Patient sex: F
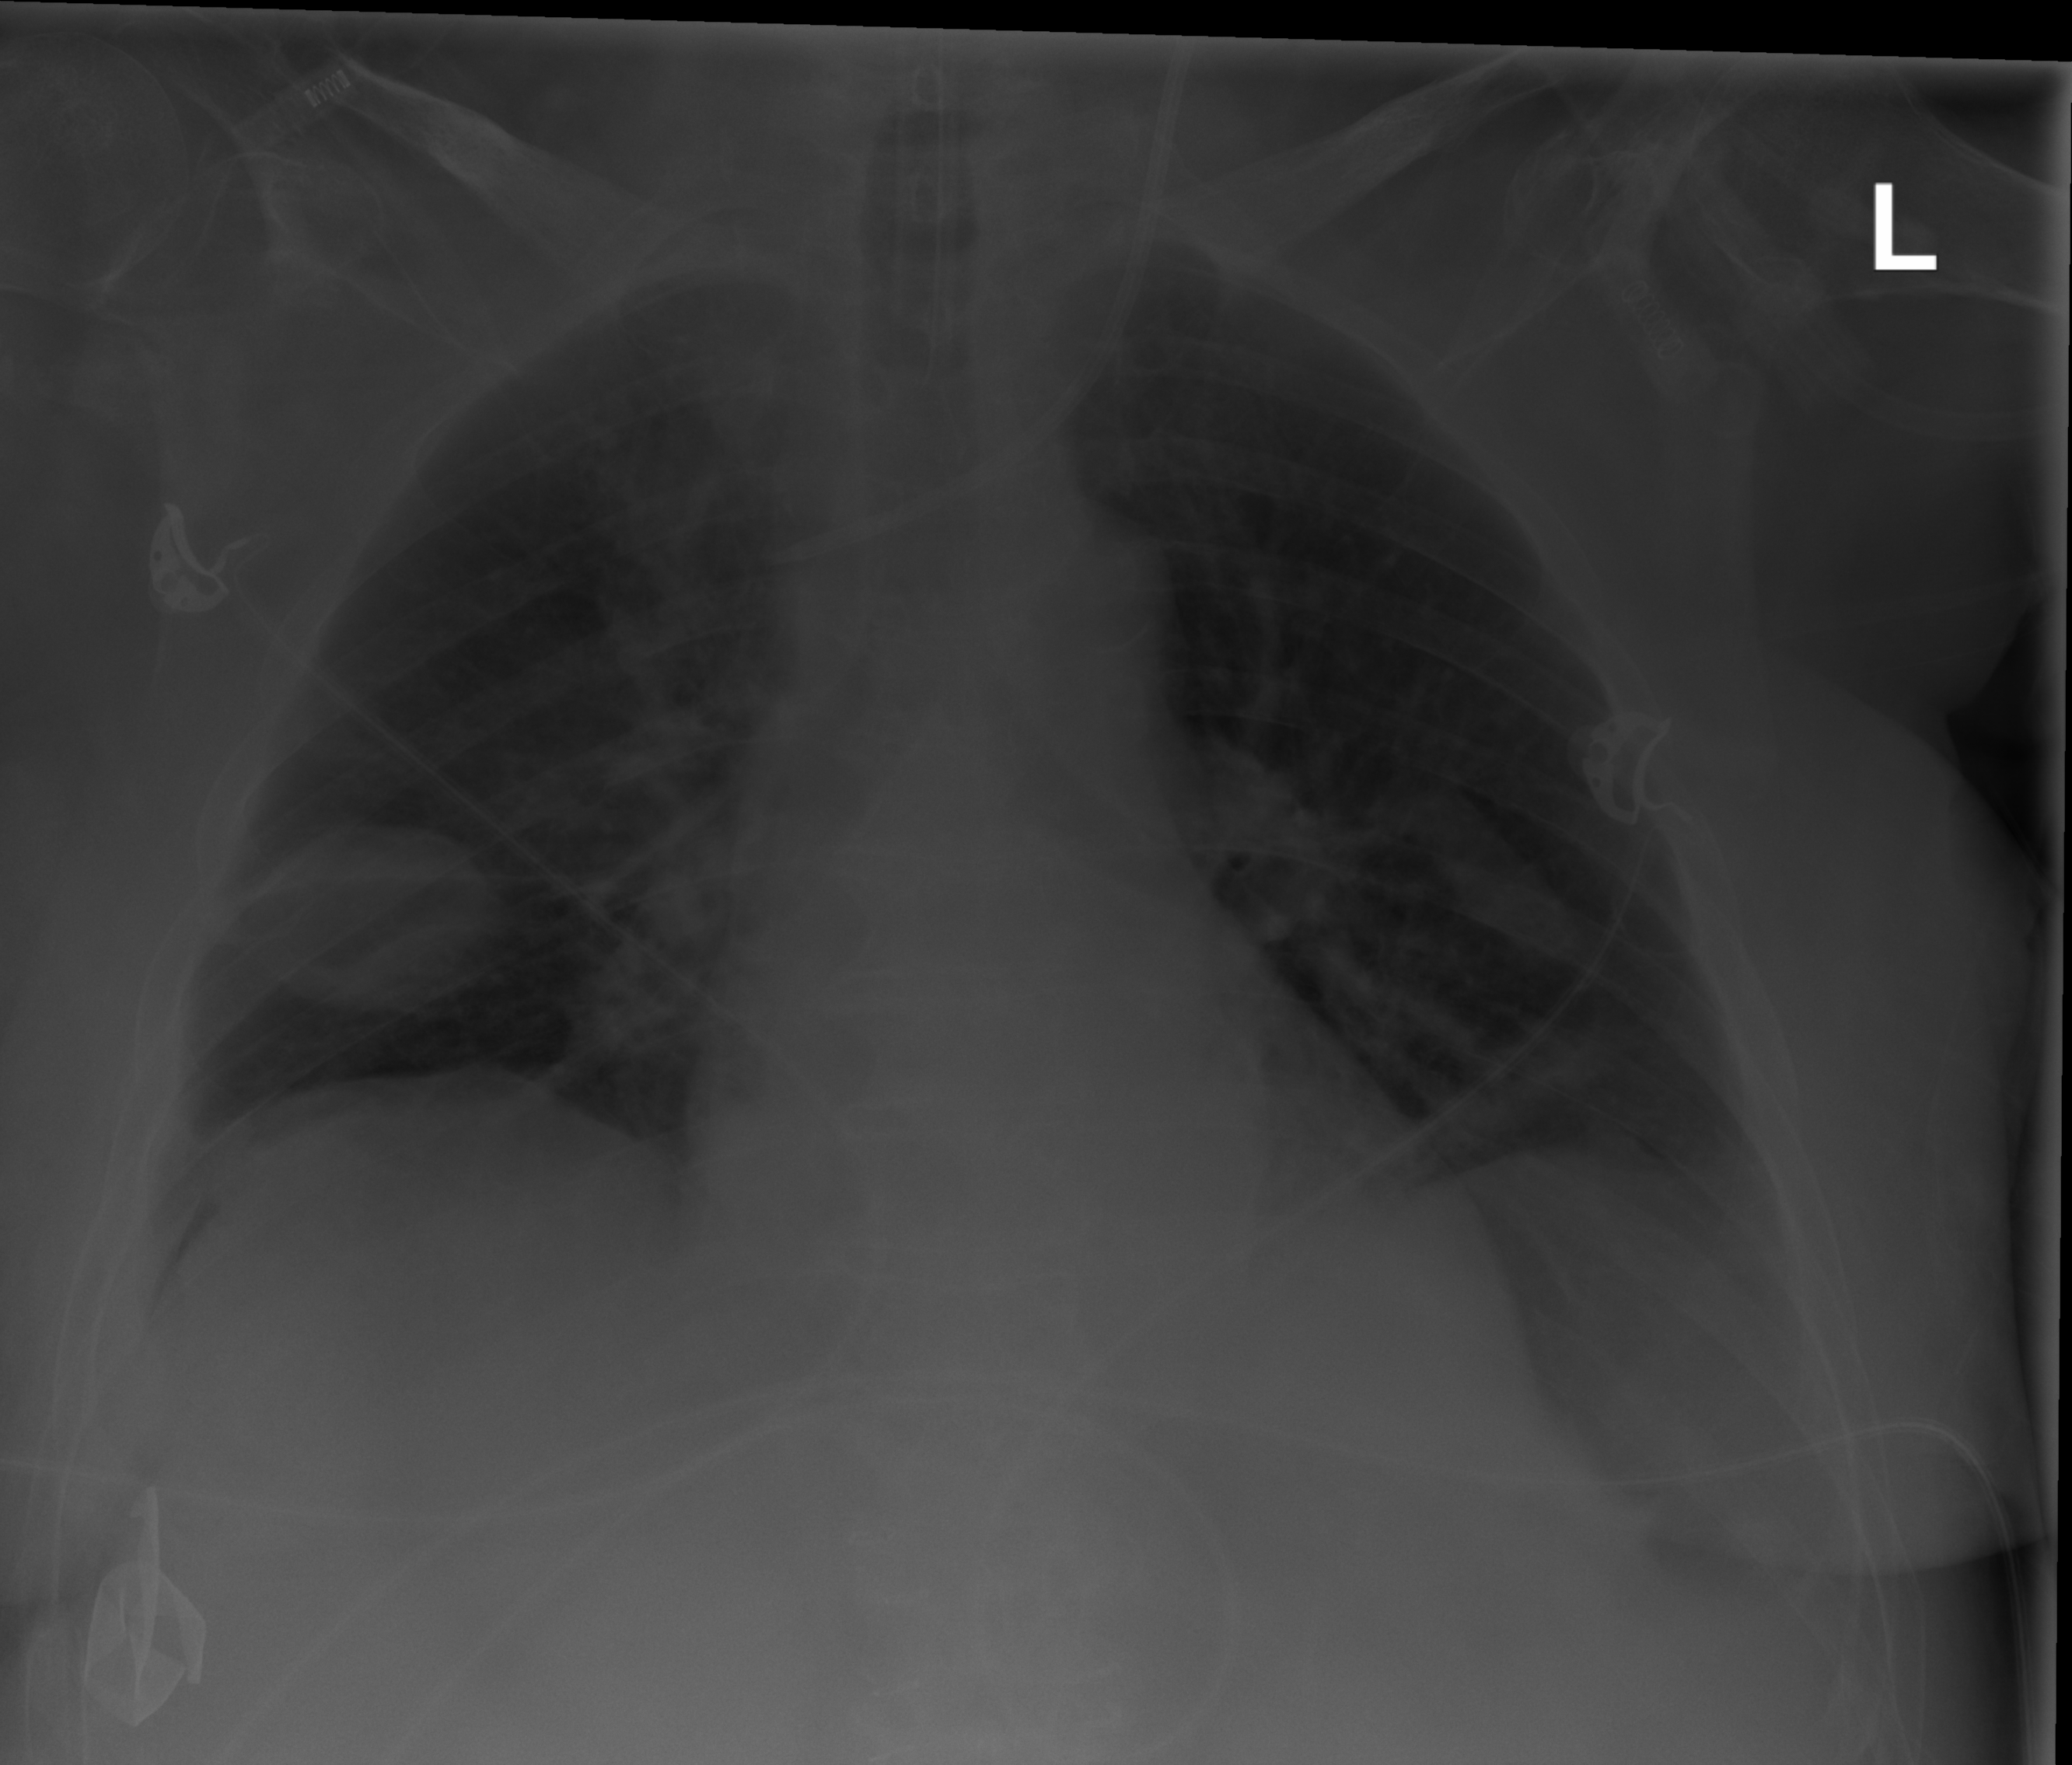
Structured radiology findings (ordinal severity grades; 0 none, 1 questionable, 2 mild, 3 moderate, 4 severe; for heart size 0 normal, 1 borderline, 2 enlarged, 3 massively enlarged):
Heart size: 2
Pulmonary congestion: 0
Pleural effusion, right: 2
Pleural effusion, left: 2
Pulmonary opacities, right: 2
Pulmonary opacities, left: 0
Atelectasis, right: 2
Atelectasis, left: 2